Field crop: maize
Growth stage: 2
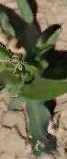
Species: maize